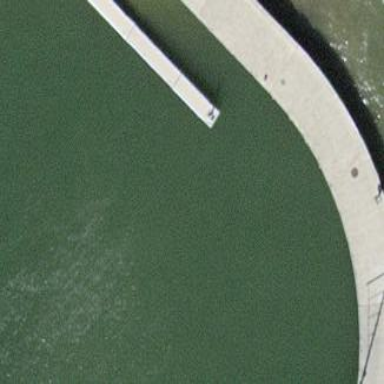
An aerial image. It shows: Breakwater structure.